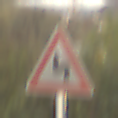
Verkehrszeichen: DoppelkurveZunaechstLinks
Umgebung: Outdoor, Nature
Tageszeit: SunriseSunset
Wetter: PartlyCloudy
Licht: Natural
Jahreszeit: NotSpecified
Kontrast: LowContrast